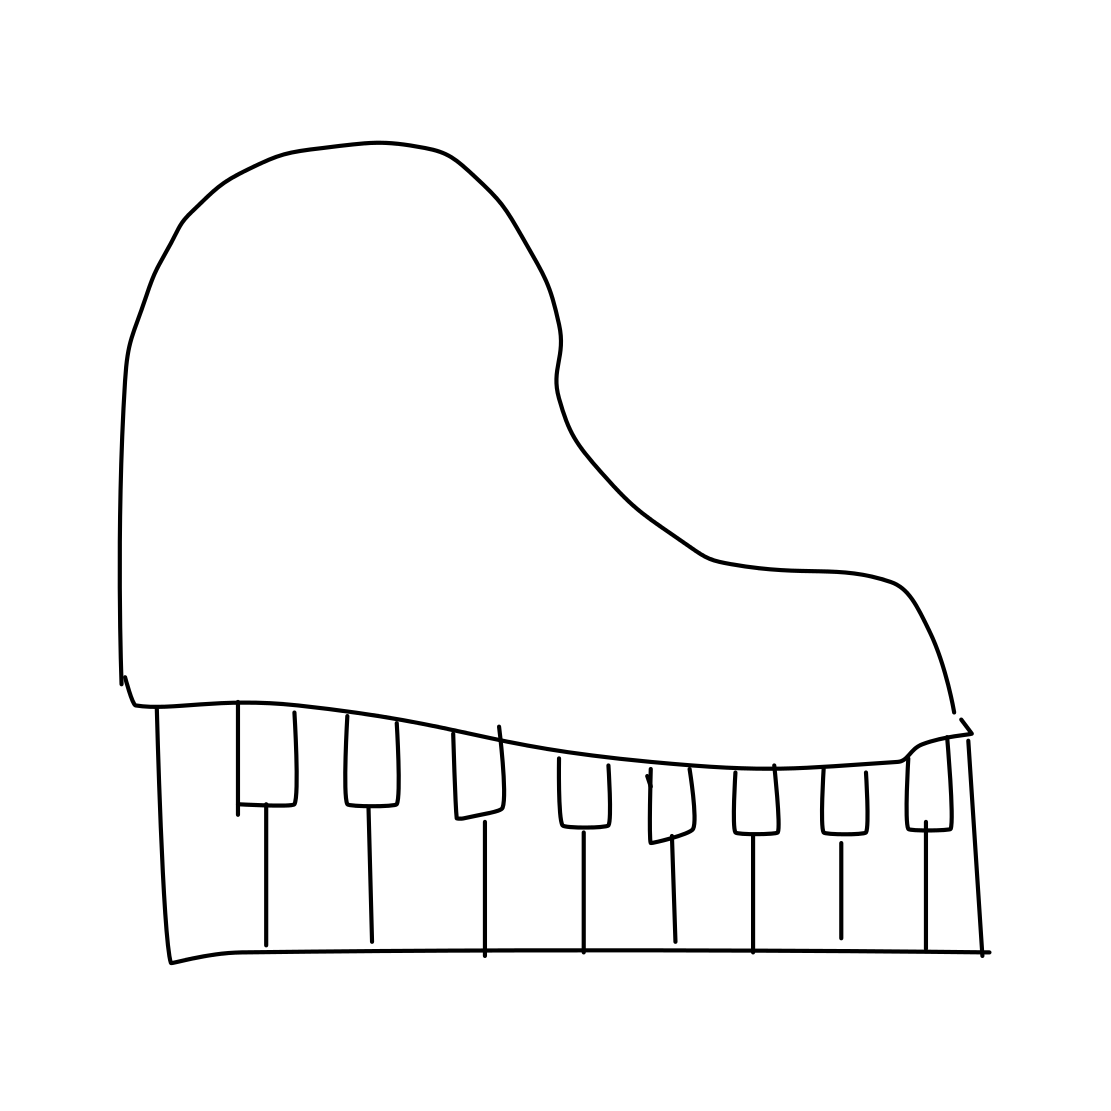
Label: piano